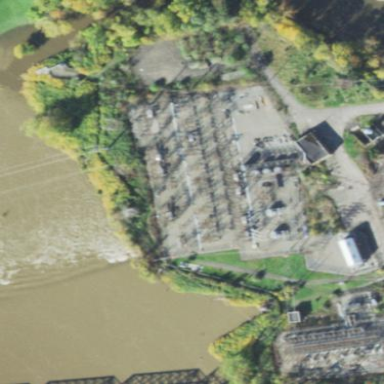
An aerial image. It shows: Outdoor power substation enclosed by fence. The substation operates at the transmission level.